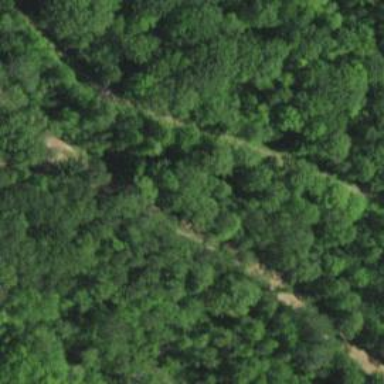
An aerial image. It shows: Abandoned railway running parallel to residential road. The railway has historical significance.